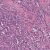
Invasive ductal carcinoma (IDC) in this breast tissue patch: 1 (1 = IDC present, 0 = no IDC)